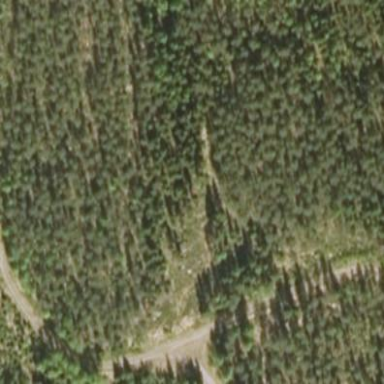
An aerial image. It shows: Clearcut area with scrub vegetation.